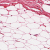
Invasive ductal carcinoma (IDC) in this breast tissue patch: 0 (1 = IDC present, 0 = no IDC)